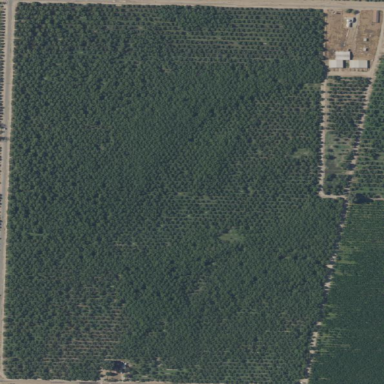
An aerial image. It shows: Orchard filled with walnut trees.